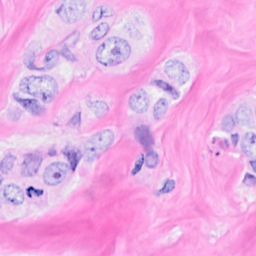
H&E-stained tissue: Breast